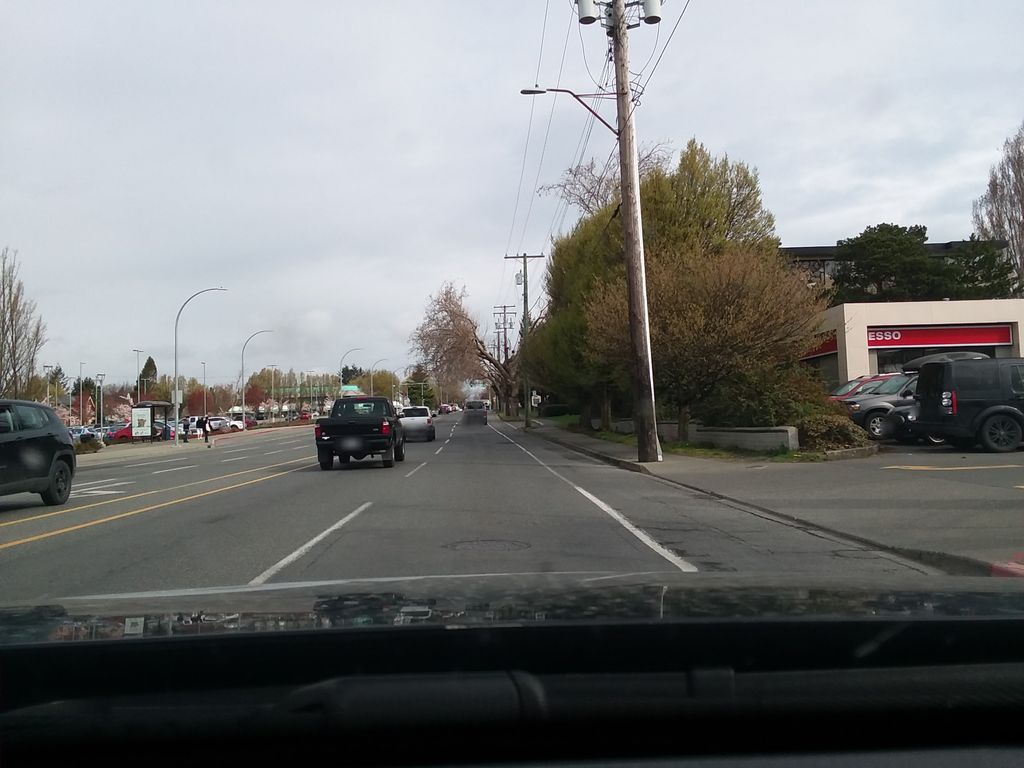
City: victoria